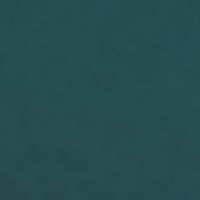
EUNIS habitat code: 14
Species observed at this site:
Cymbalaria muralis